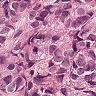
Metastatic tissue present: yes